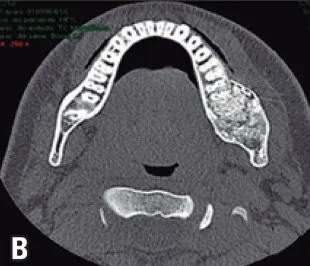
(B) Computed tomography. Axial cut is shown with satisfactory adaptation of grafting material in the recipient site.
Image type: radiology (ct)